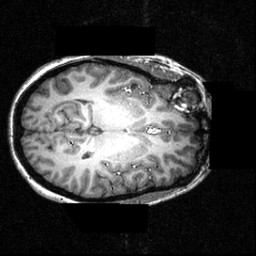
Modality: T1w
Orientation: axial
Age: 25
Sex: female
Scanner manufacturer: siemens
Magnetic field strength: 3.951 T
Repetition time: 1.5 s
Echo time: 0.00335 s